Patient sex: M
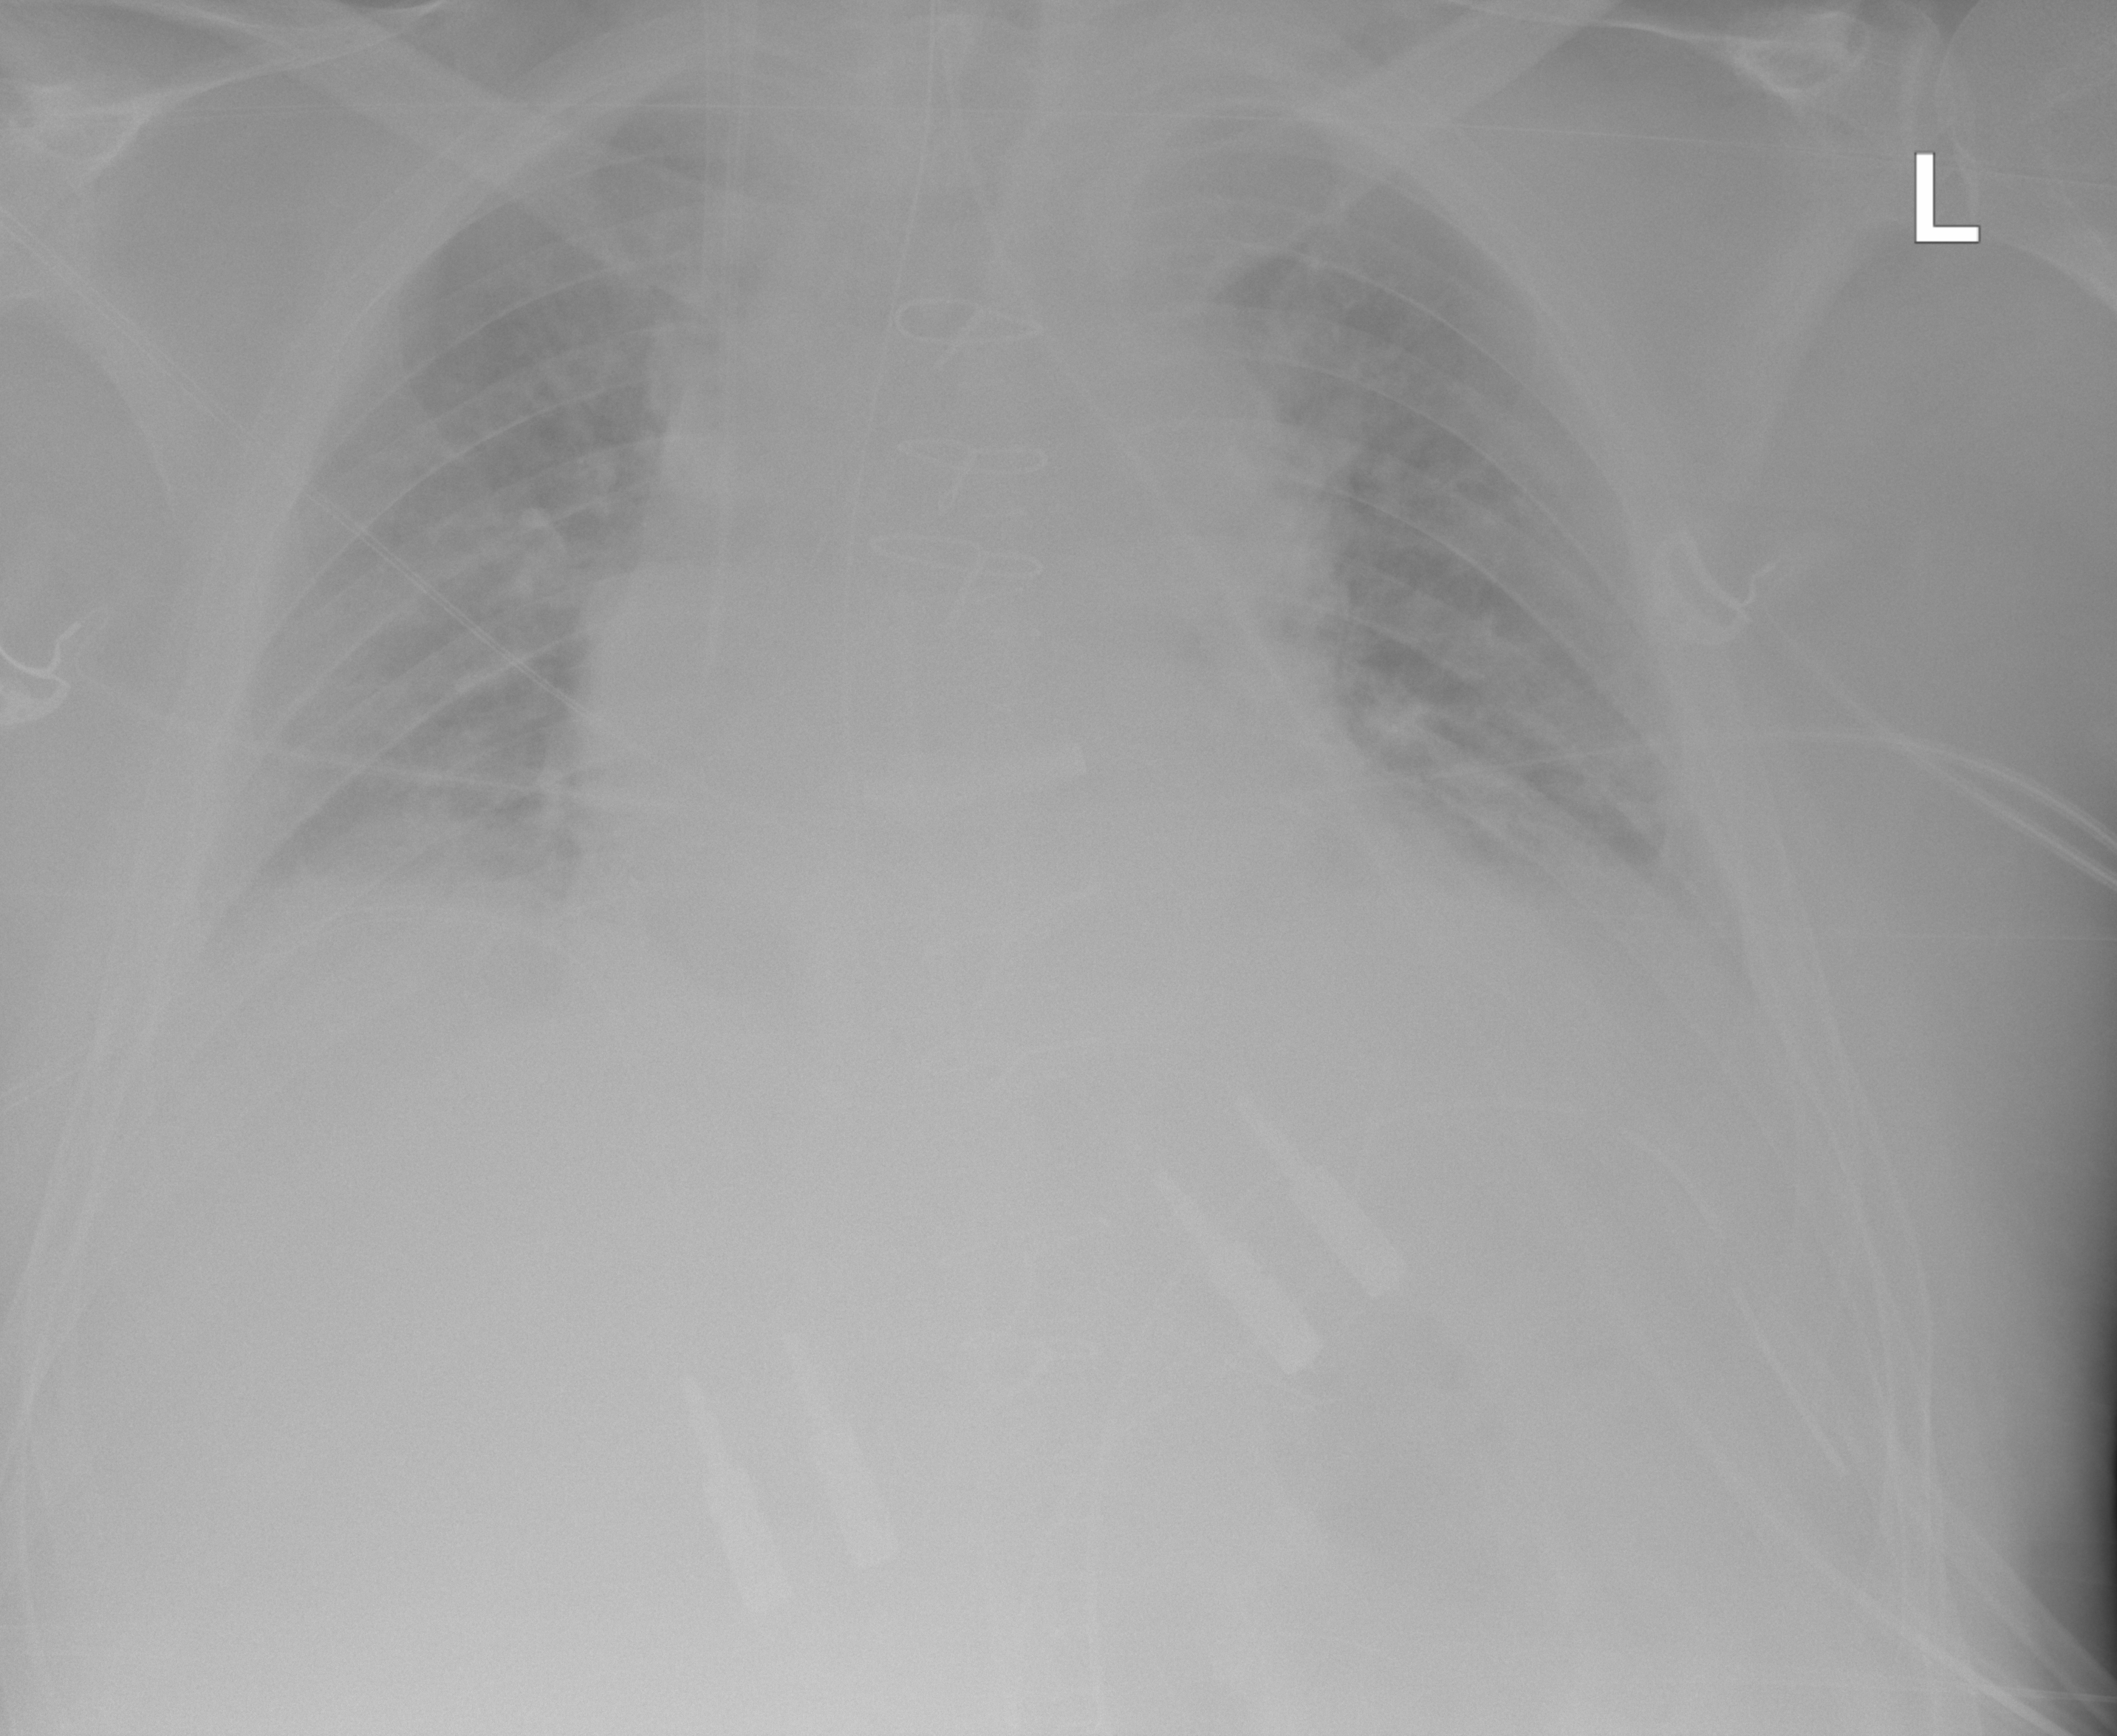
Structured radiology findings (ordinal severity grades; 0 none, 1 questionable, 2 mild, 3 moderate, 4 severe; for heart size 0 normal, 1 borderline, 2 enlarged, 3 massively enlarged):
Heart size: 2
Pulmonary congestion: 2
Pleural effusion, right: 2
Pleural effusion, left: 2
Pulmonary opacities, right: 0
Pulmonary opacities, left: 0
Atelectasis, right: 2
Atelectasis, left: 2